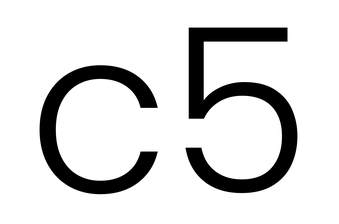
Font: Poppins-Light